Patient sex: M
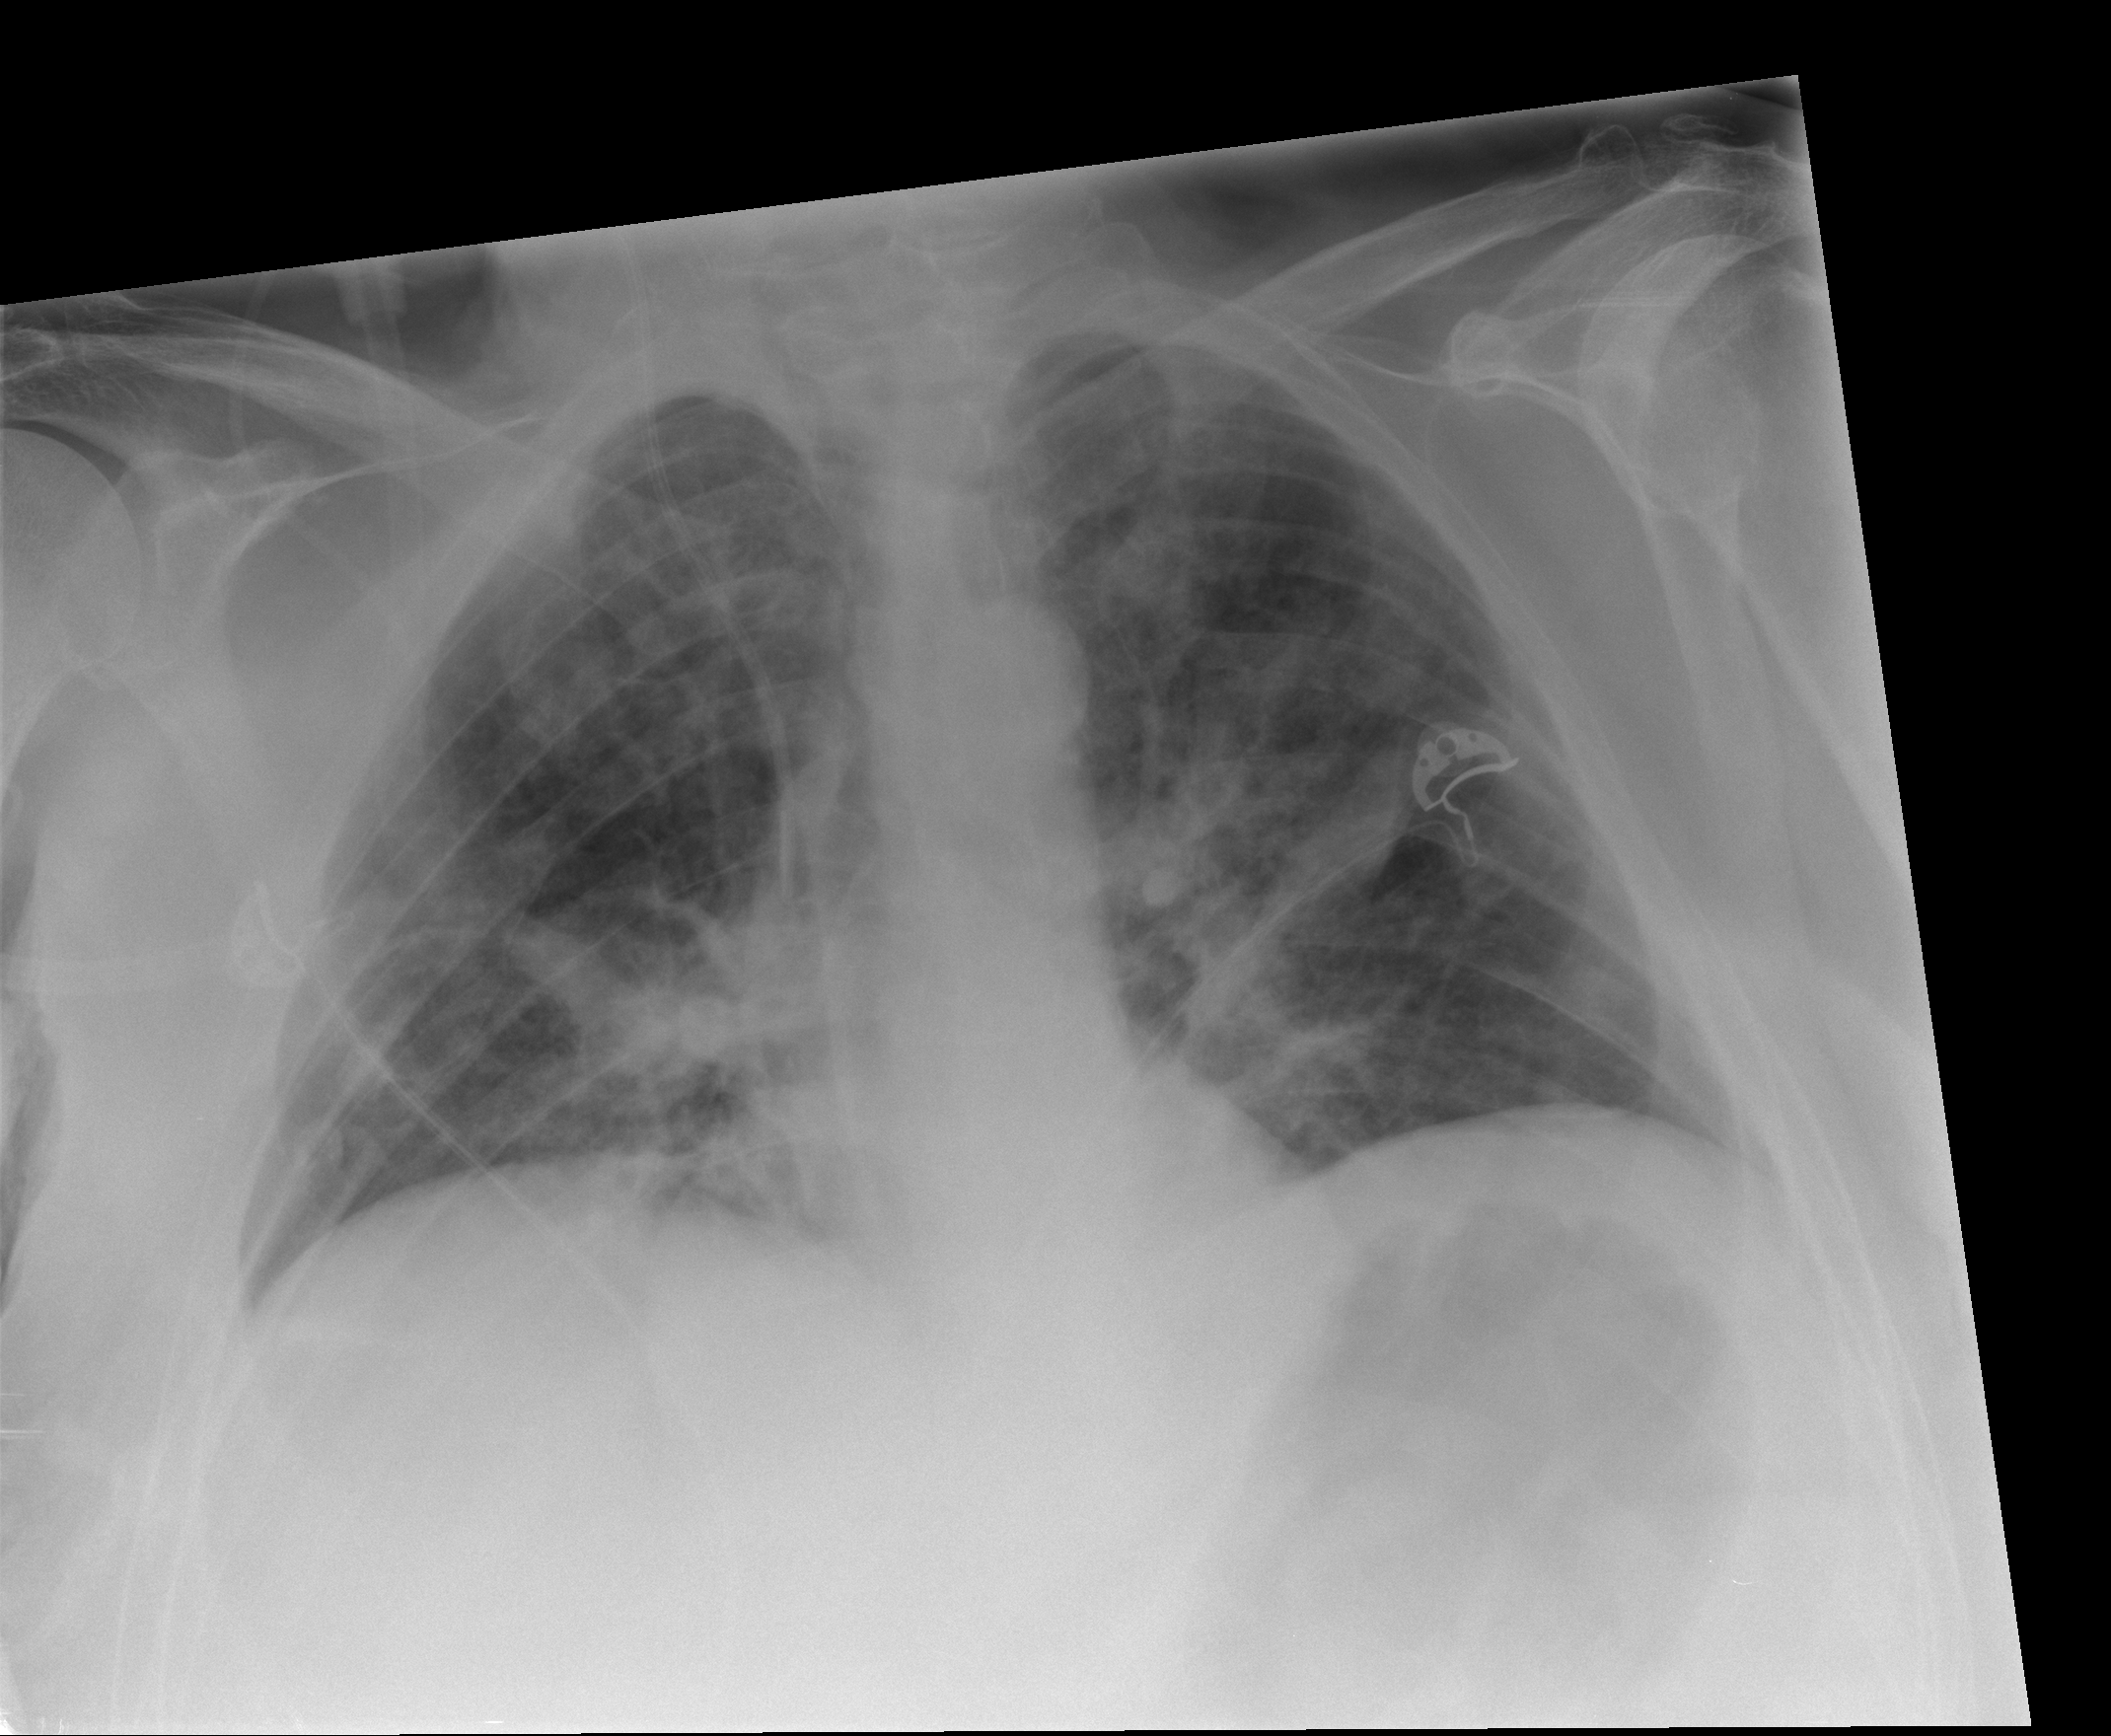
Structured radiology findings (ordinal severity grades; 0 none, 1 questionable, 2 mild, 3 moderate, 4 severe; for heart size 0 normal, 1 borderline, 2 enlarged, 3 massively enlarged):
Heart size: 0
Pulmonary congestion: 0
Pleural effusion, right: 0
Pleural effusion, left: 0
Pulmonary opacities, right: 0
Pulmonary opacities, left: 0
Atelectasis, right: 2
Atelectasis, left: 2